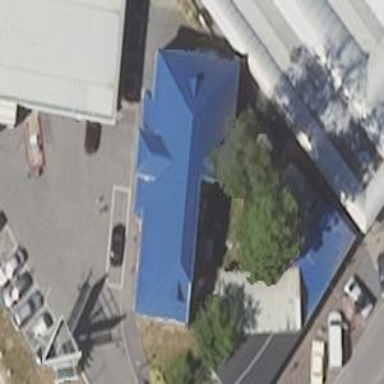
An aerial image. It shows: Commercial building with fuel amenity.